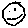
Label: smiley face